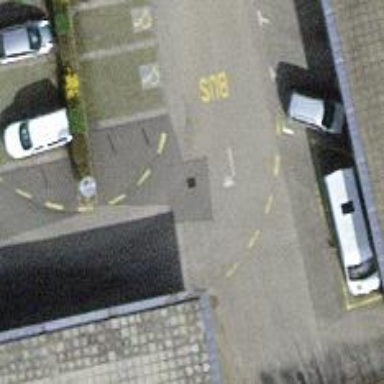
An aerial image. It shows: Asphalt parking aisle designated as service road.